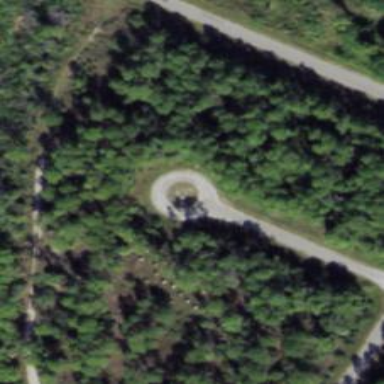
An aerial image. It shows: Turning loop on the road.